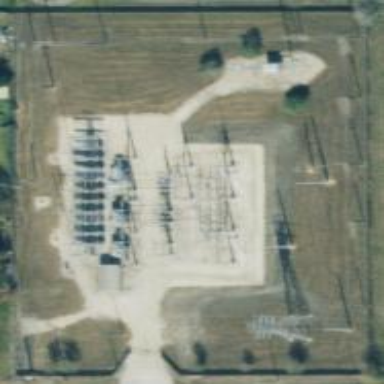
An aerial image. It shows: Outdoor power substation surrounded by fence. The substation is specifically for distribution purposes.